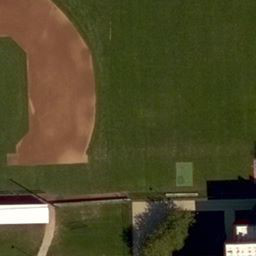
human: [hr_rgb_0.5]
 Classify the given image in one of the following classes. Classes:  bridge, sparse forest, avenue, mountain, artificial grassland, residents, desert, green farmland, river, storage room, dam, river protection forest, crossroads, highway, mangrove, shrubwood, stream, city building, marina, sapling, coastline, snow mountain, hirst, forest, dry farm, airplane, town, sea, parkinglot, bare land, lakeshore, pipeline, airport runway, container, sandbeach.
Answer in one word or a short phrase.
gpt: artificial grassland